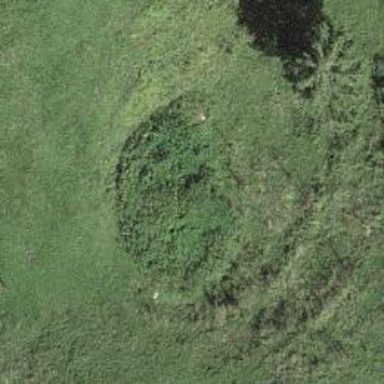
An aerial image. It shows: Sinkhole in natural setting.